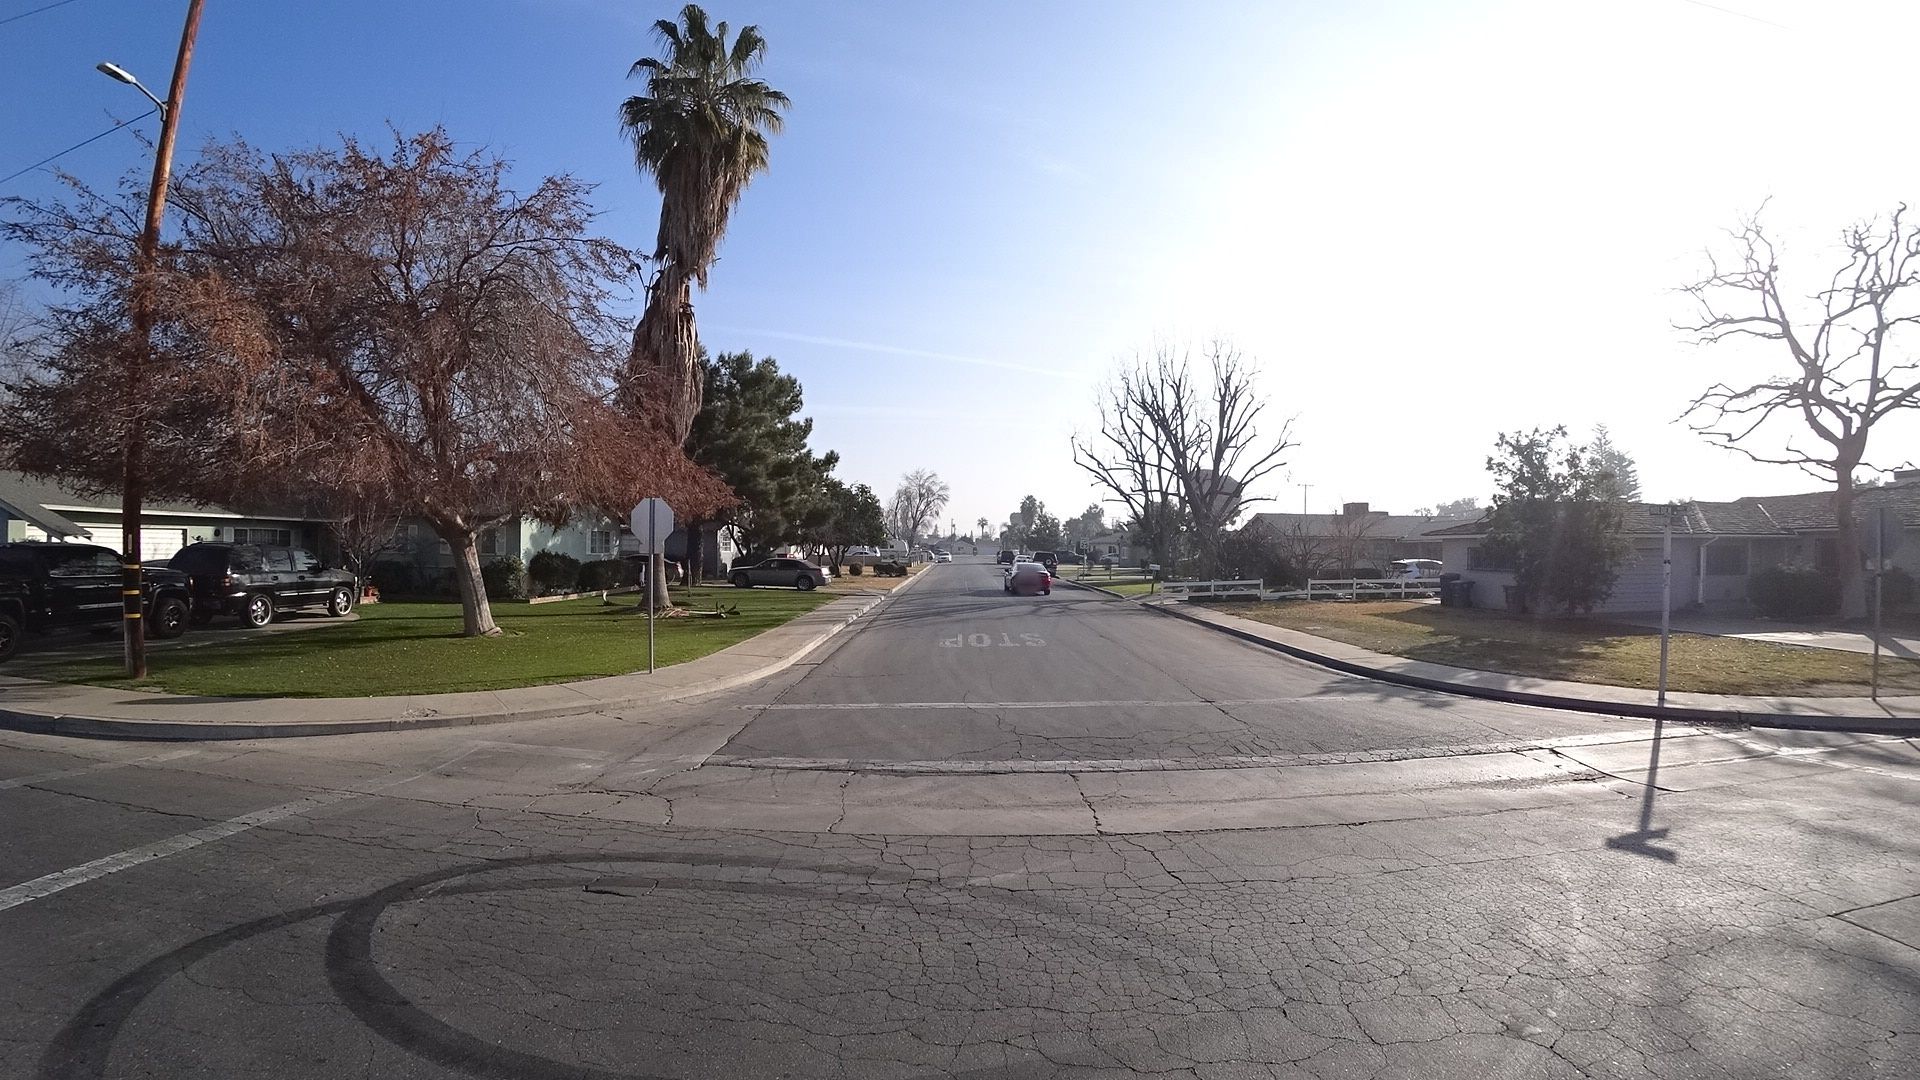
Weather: clear
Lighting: day
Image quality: good
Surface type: cycling surface
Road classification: residential
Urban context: urban centre
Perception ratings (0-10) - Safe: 6.46, Lively: 8.95, Beautiful: 7.85, Boring: 5.47, Depressing: 0.86, Wealthy: 5.53